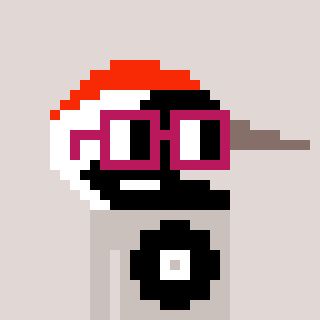
a pixel art character with square dark red glasses, a crane-shaped head and a foggrey-colored body on a warm background